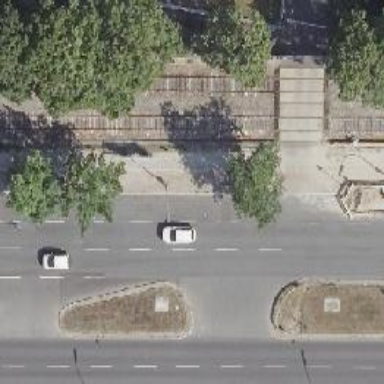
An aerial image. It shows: Secondary road with asphalt surface. It is dual carriageway.